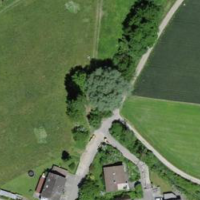
EUNIS habitat code: 25
Species observed at this site:
Centaurea scabiosa